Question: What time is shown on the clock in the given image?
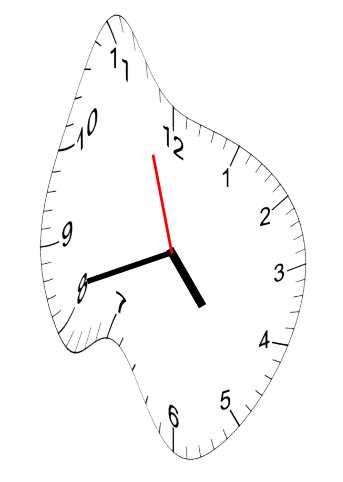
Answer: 04:41:57